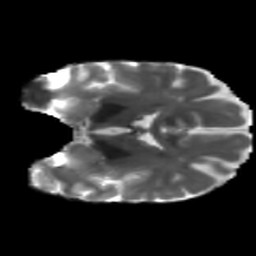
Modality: T2w
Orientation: coronal
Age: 39
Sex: female
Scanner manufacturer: siemens
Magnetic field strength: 3 T
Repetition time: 5.25 s
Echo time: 0.08 s